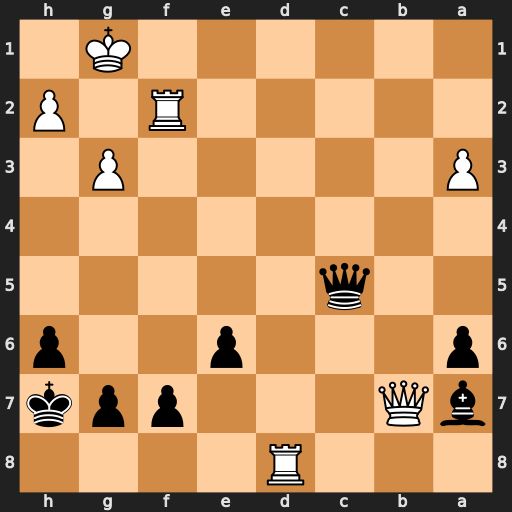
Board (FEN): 3R4/bQ3ppk/p3p2p/2q5/8/P5P1/5R1P/6K1
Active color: b
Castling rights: -
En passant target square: -
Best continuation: Qxf2+ Kh1 Qf1#